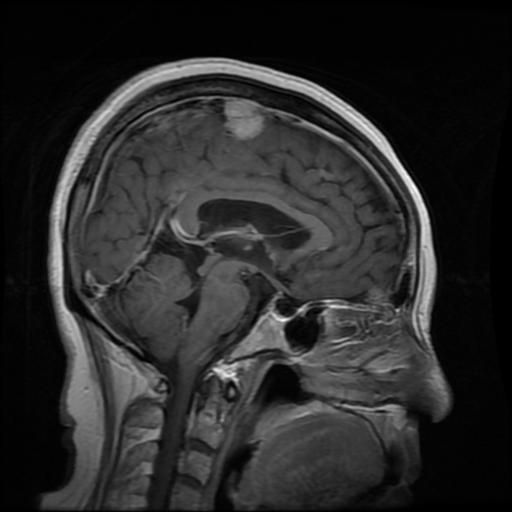
Label: meningioma